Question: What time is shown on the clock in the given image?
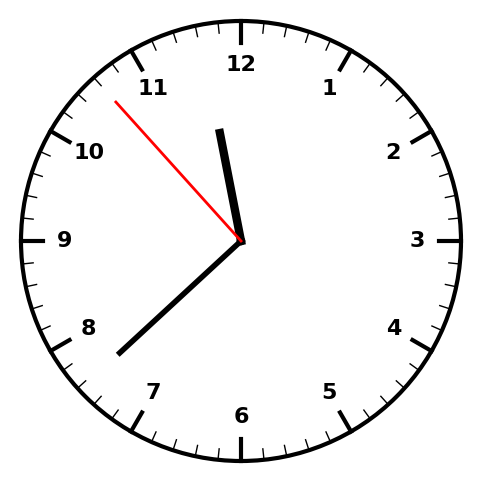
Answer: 11:37:53